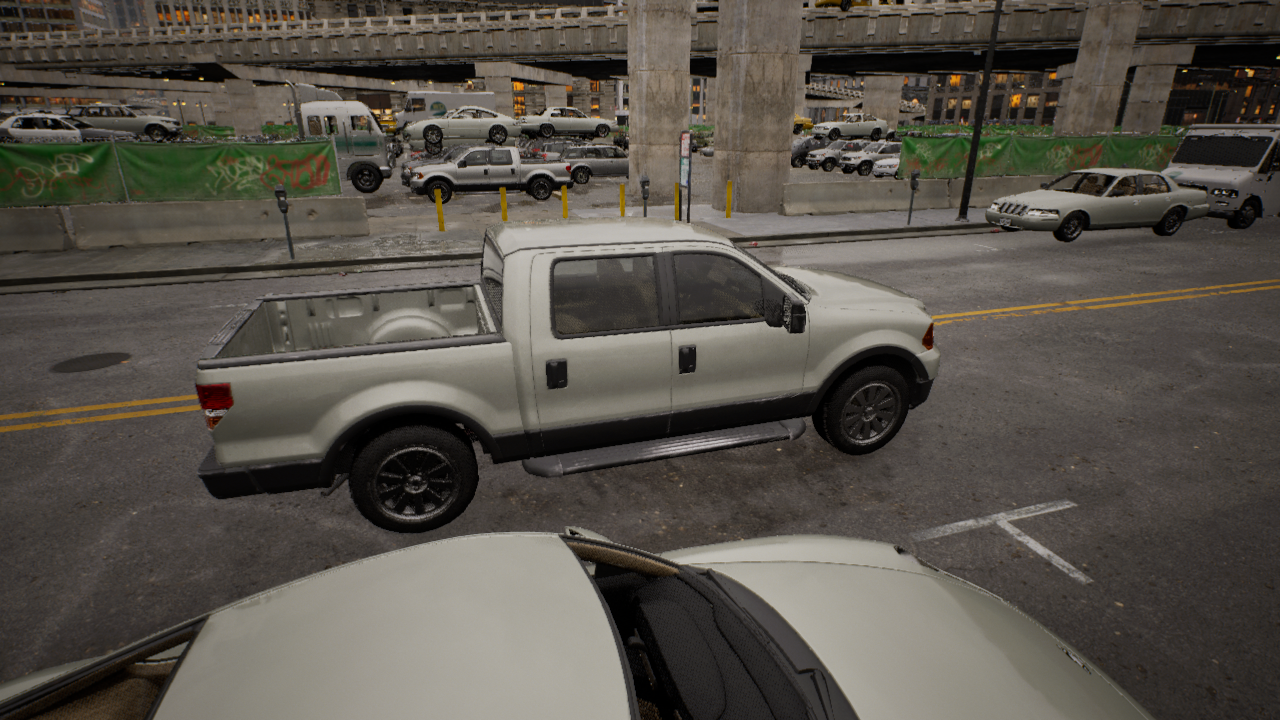
Venue: downtown
Lighting: golden hour
Vehicle rig: pickup